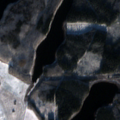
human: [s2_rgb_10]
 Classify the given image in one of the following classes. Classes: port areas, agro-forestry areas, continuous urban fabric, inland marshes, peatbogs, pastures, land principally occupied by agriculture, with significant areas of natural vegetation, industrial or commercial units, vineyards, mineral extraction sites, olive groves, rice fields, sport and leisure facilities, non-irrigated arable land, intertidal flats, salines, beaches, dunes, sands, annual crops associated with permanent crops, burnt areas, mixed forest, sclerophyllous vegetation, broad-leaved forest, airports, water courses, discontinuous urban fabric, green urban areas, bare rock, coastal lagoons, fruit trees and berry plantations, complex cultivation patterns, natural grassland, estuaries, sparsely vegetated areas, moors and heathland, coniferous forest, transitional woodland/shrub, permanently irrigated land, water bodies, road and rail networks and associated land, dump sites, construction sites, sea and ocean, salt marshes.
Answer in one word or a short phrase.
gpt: non-irrigated arable land, broad-leaved forest, mixed forest, transitional woodland/shrub, water bodies